七年级 · 计数
阅读对人成长的影响是巨大的, 一本好书往往能改变人的一生. 如图是某校三个年级学生人数分布的扇形统计图, 其中八年级人数为 408 人, 下表是该校学生阅读课
外书籍情况统计表. 在图表中找出合适的信息, 计算该校学生平均每人读课外书的本数是 $(\quad)$

| 图书种类 | 频数 | 频率 |
| :--- | :---: | :---: |
| 科普知识 | 840 | $b$ |
| 名人传记 | 816 | 0.34 |
| 漫画丛书 | $a$ | 0.25 |
| 其他 | 144 | 0.06 |

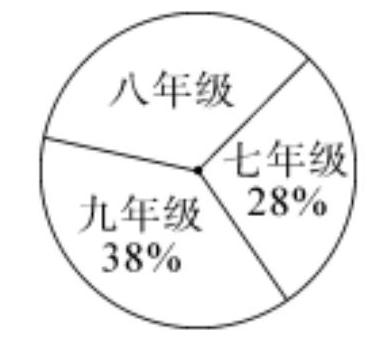
A. 2本
B. 3本
C. 4 本
D. 5本

答案: A
解析: 【答案】 $A$

【解析】

【解答】

因为八年级的人数是 408 人，占比 $100 \%-38 \%-28 \%=34 \%$,

所以求得全校人数有: $408 \div 34 \%=1200$ (人),

$816 \div 0.34=2400$ (本)

所以全校学生平均每人阅读: $2400 \div 1200=2$ (本).

故选 $A$.

【分析】

首先求得图书的总册数, 然后求得总人数, 从而求得平均每人多少本.

本题考查的是频数分布表和扇形统计图的综合运用，考查分析频数分布表和频率的求法. 扇形统计图直接反映部分占总体的百分比大小. 在众多信息中选择合适的数据是本题的解题关键.